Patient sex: F
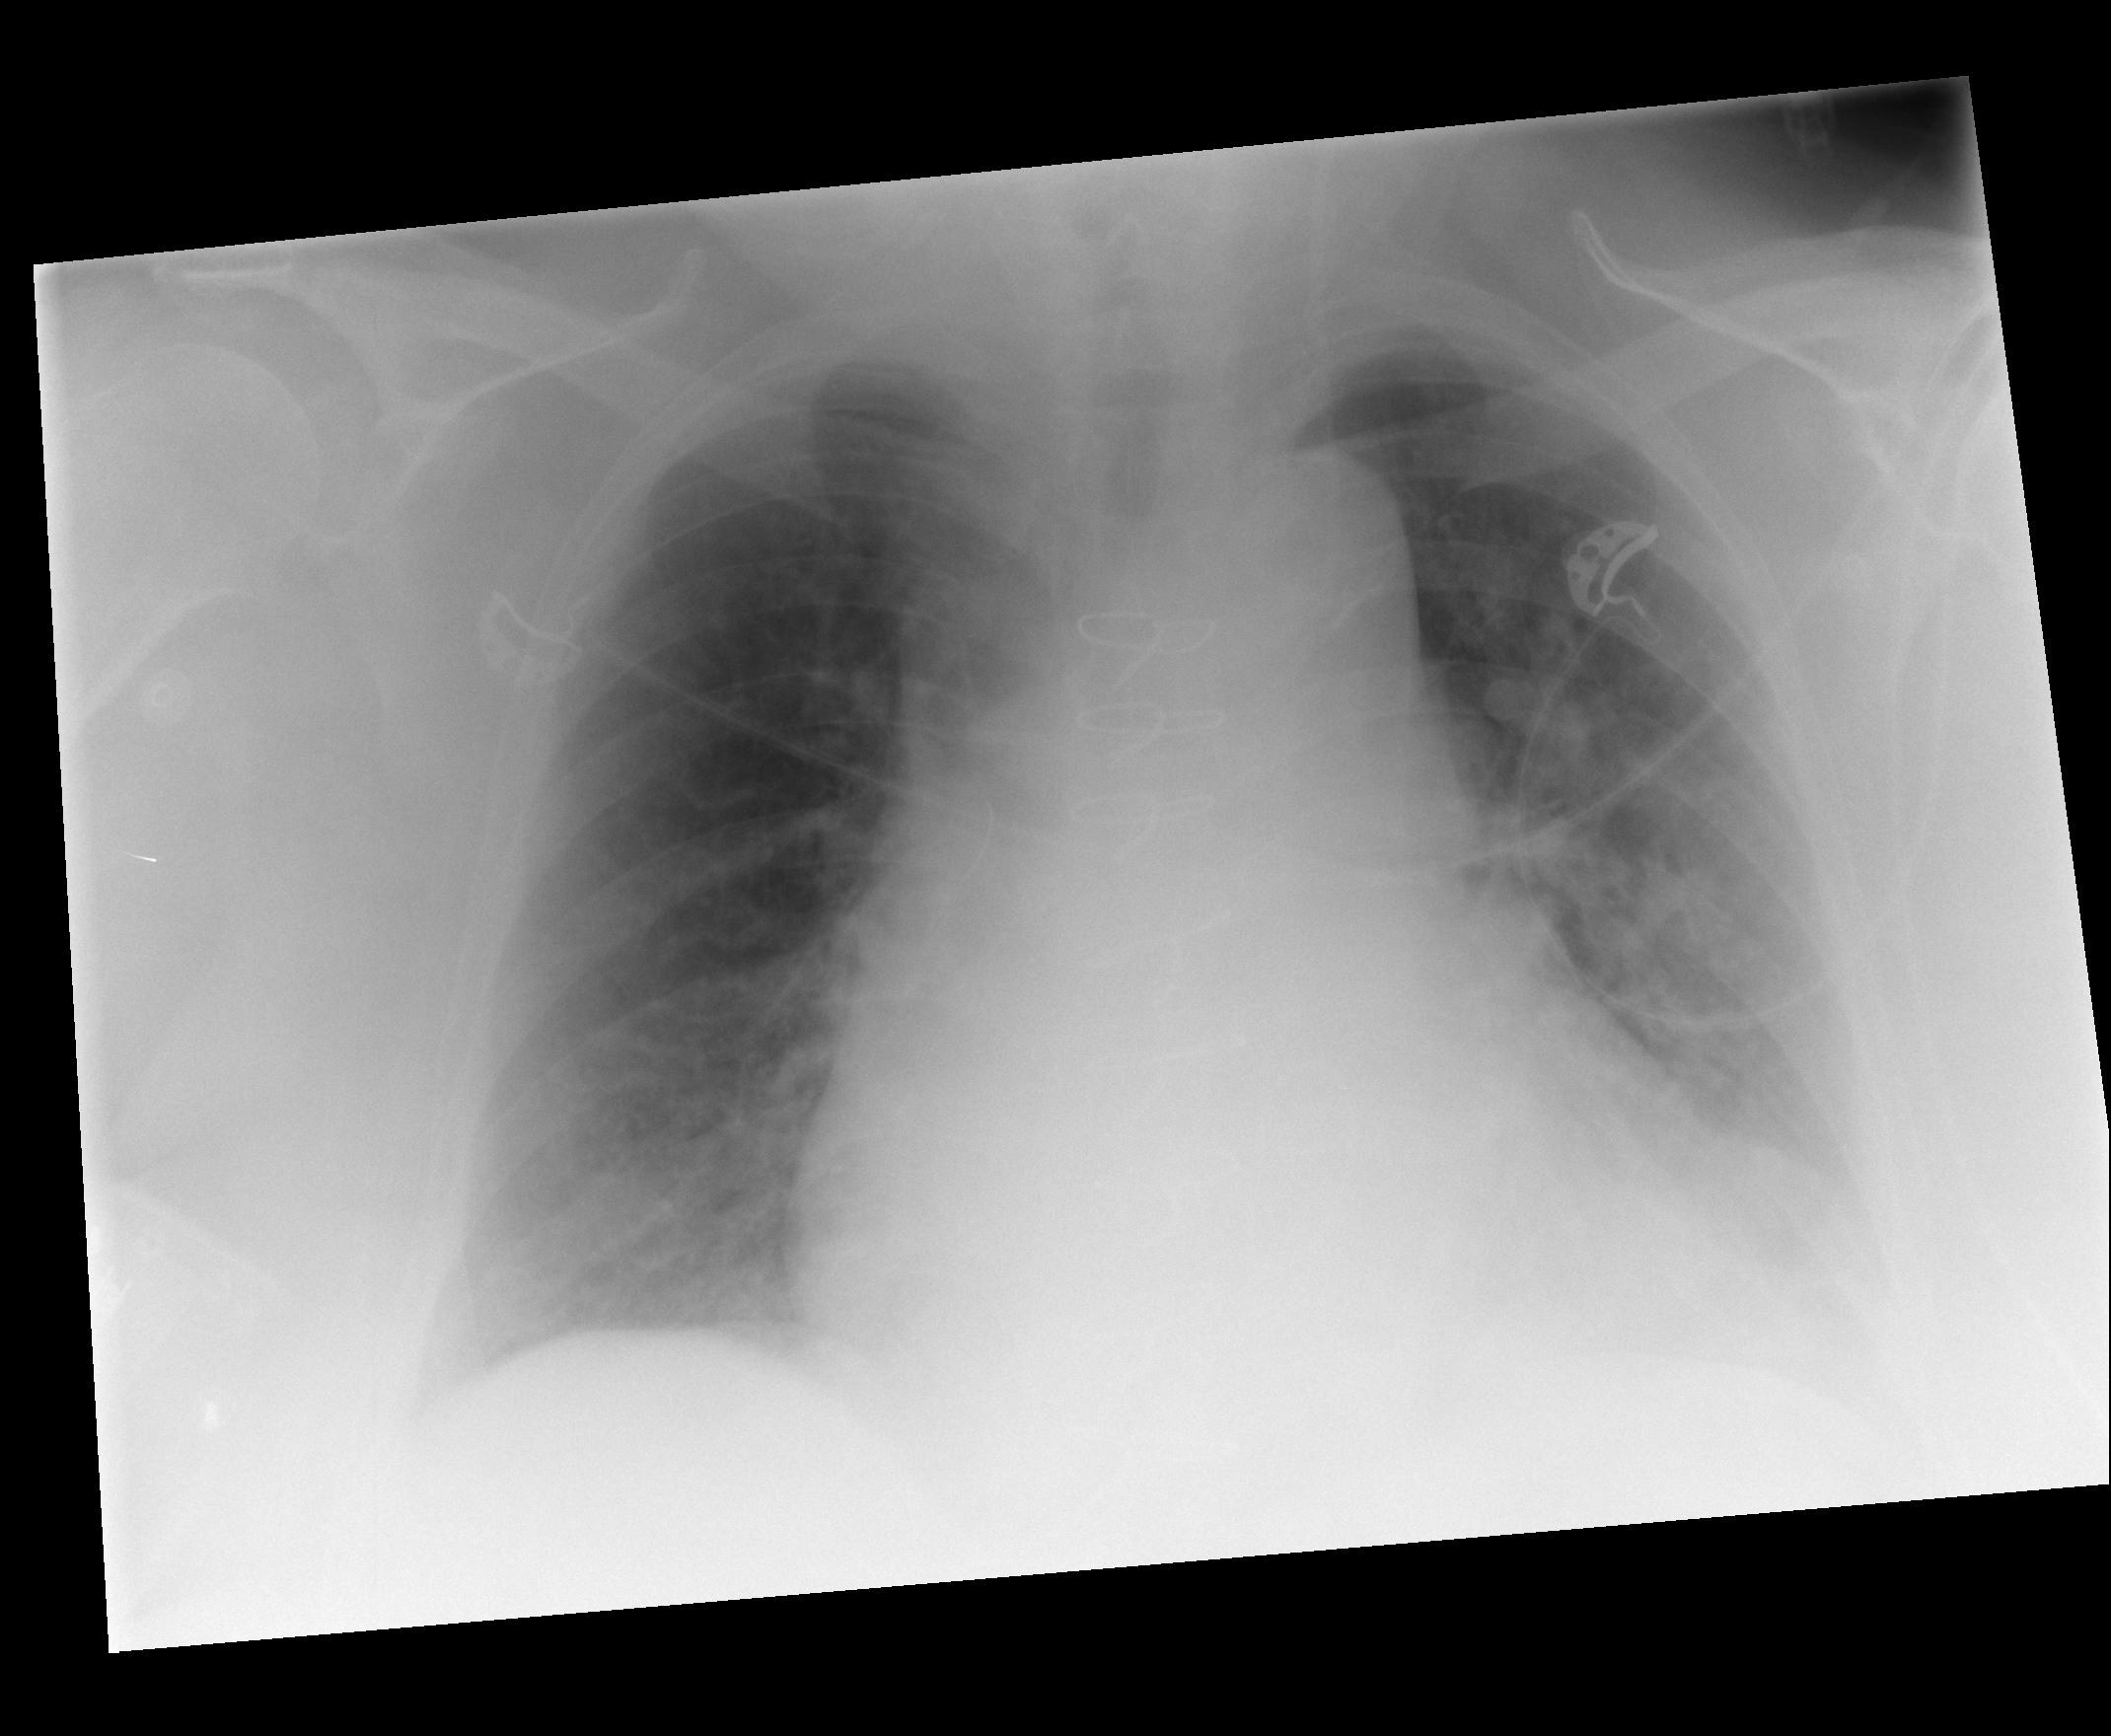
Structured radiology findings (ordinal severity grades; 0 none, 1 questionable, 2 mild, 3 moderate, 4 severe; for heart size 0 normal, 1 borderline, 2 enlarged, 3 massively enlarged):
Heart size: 2
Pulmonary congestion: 0
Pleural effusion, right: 0
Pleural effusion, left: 0
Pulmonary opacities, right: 0
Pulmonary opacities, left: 2
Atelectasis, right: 0
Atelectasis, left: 2